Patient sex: F
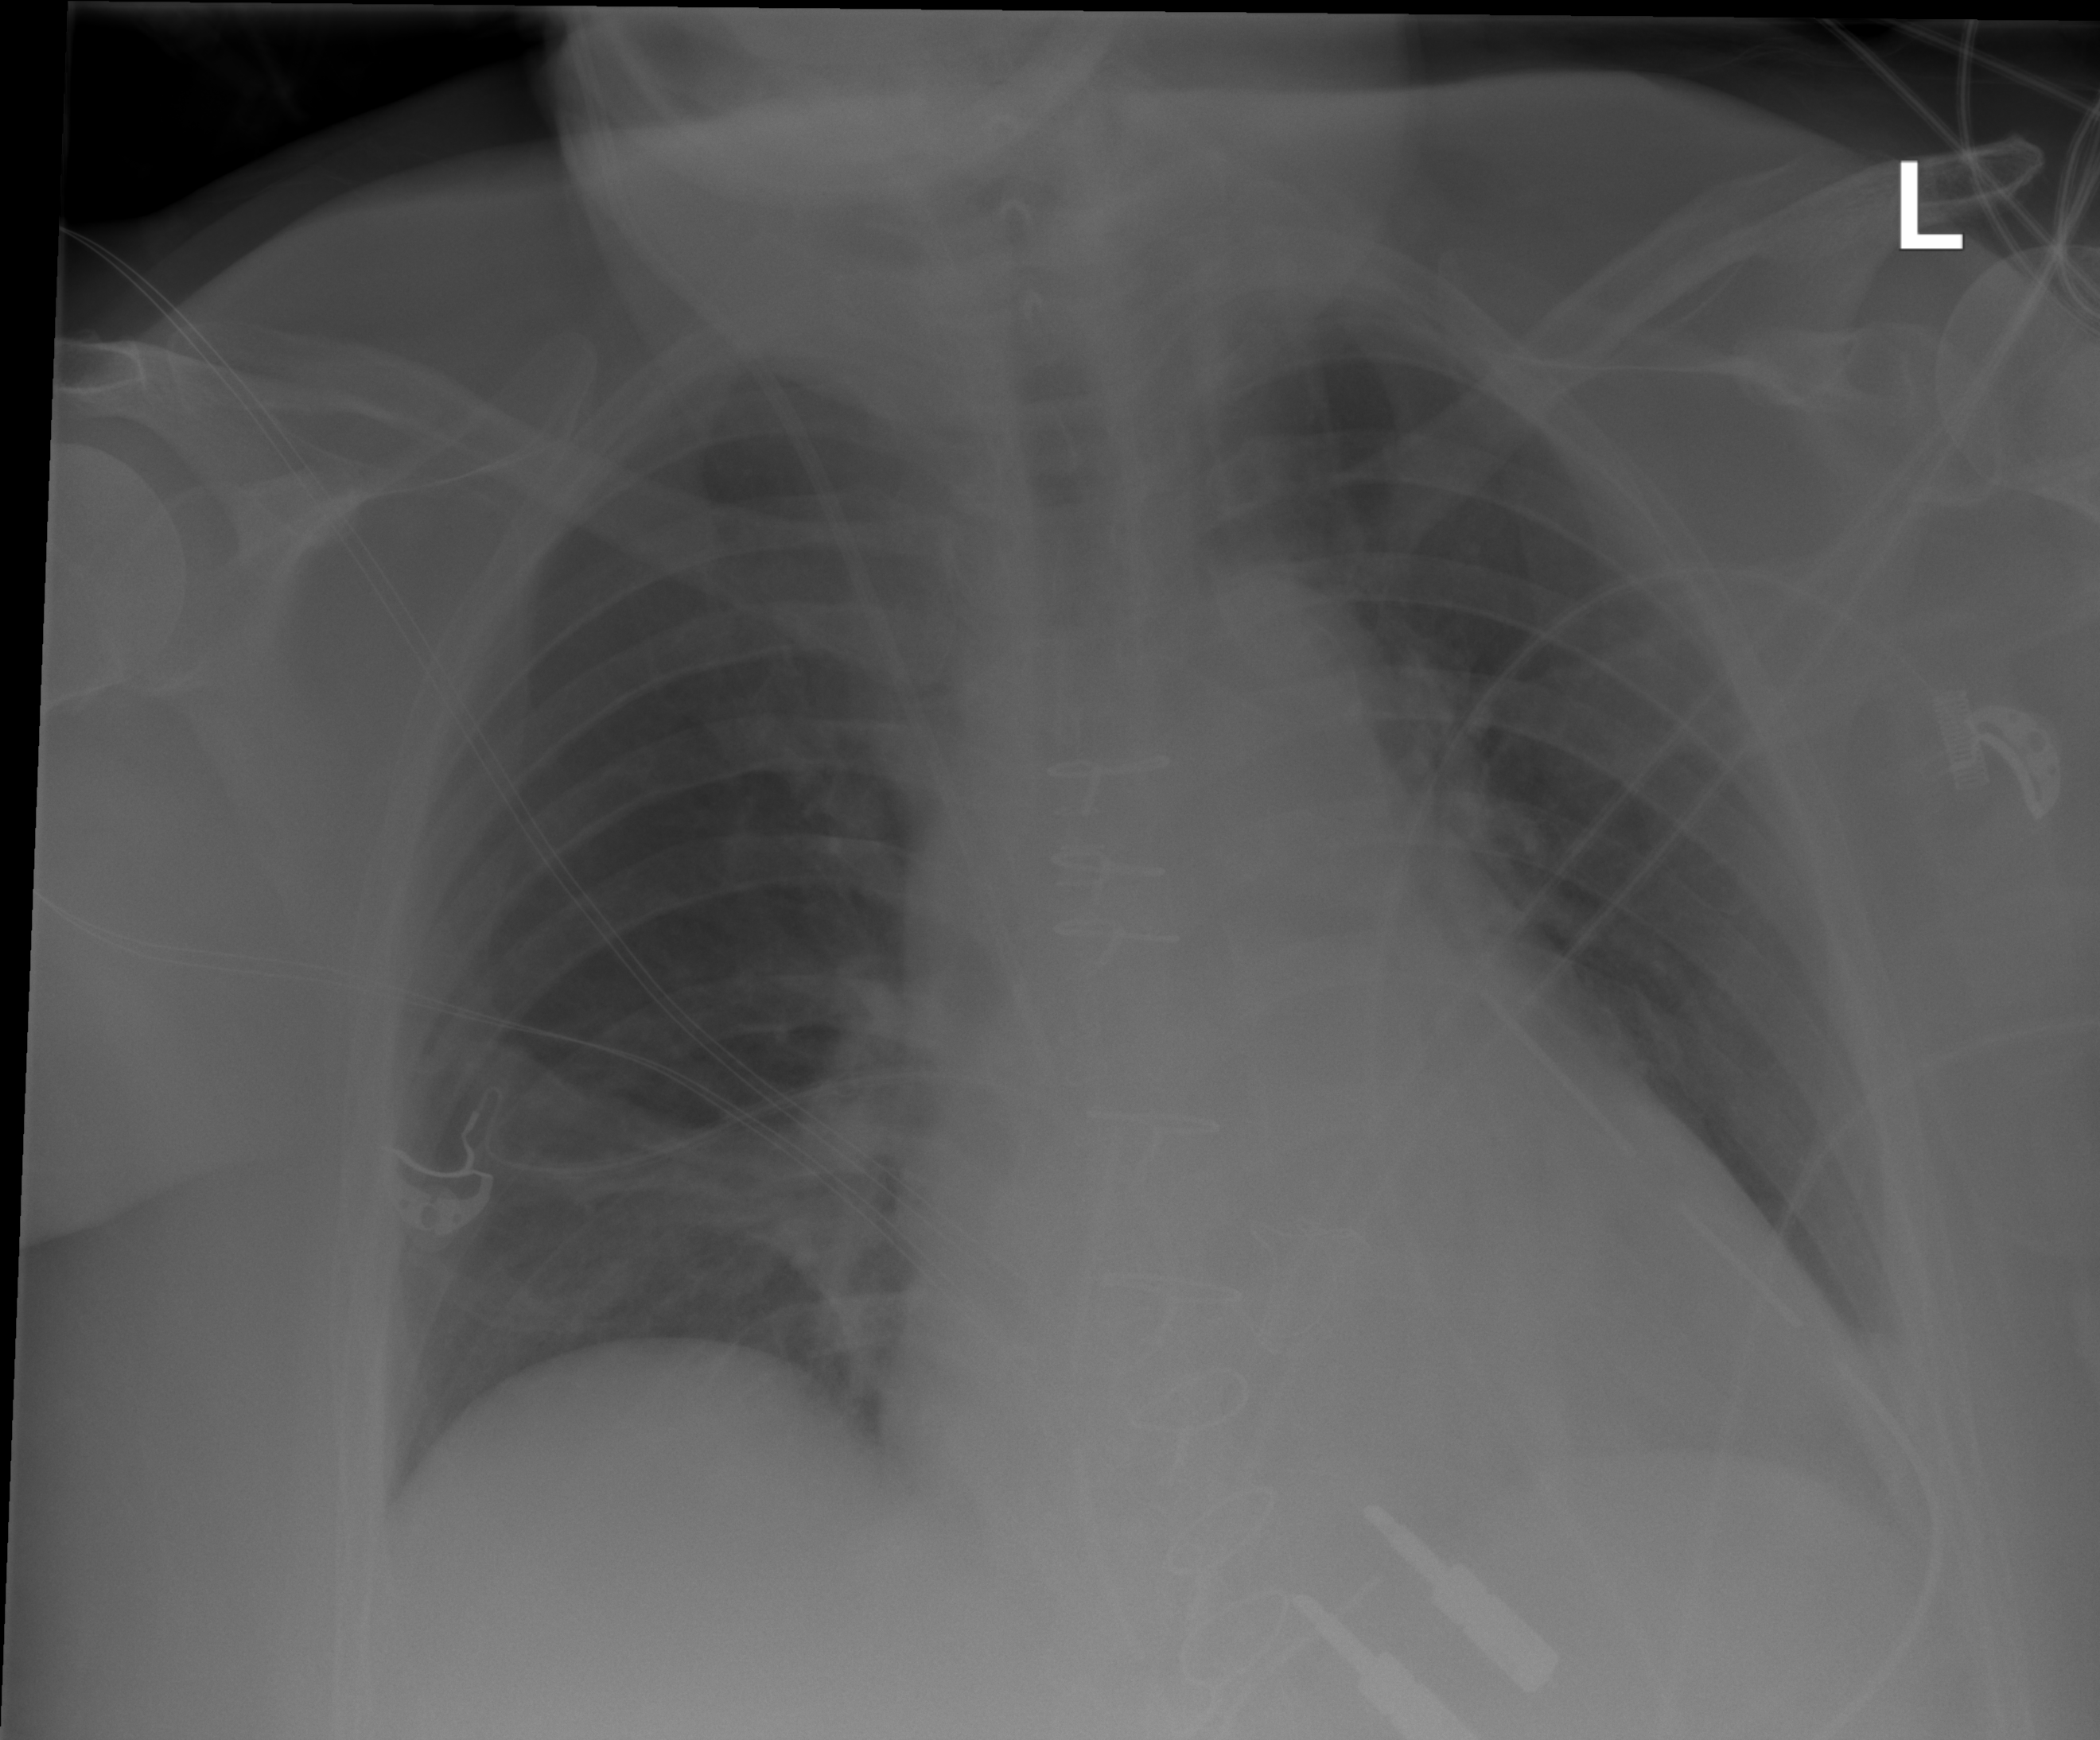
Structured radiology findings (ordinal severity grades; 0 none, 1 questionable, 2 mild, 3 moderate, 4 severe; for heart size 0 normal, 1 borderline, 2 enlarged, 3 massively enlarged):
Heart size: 2
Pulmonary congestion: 0
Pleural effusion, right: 0
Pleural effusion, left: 2
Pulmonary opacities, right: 0
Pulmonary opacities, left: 0
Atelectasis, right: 0
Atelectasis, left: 2